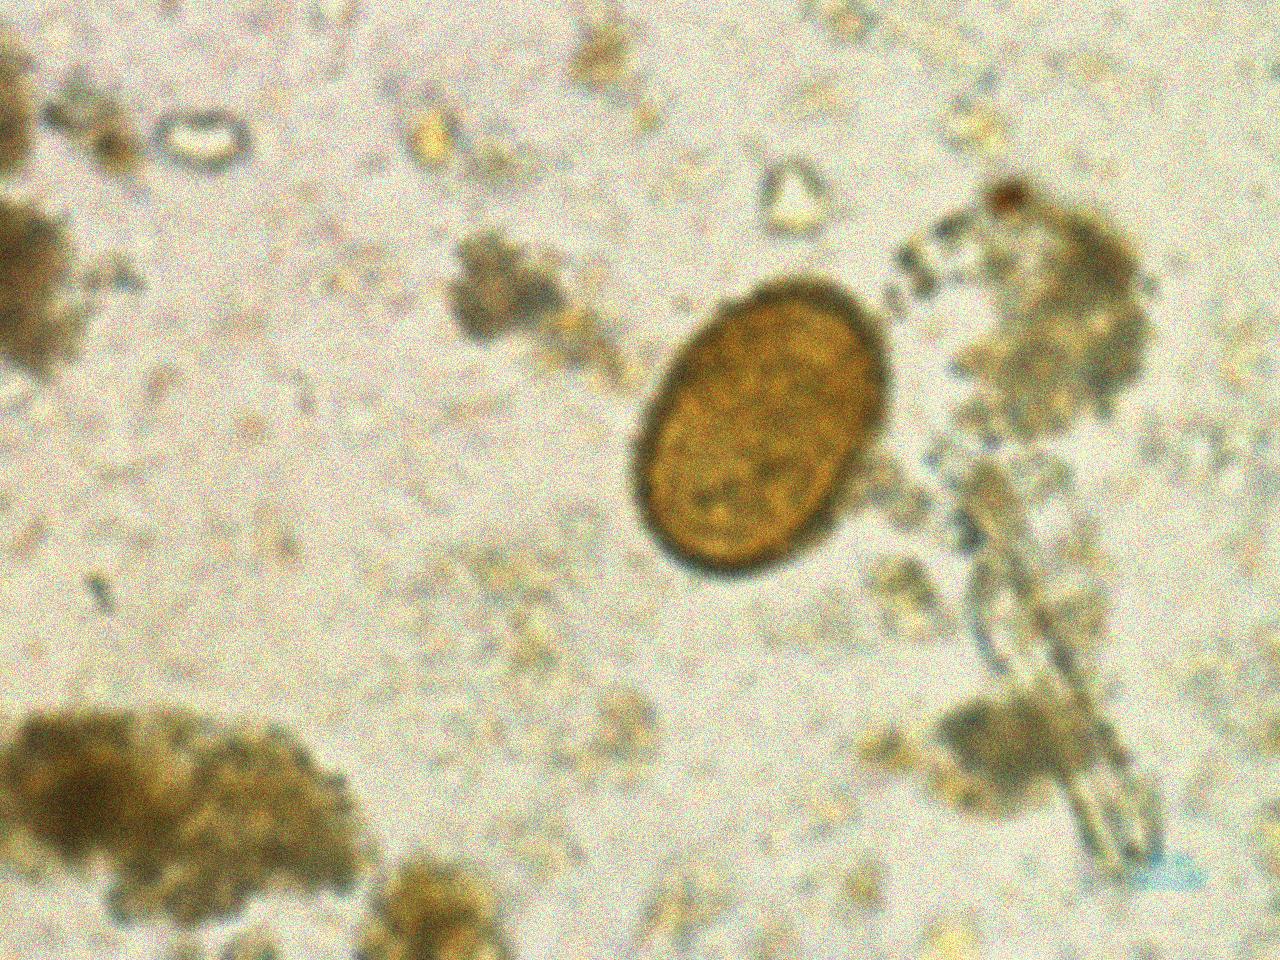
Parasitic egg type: Ascaris lumbricoides